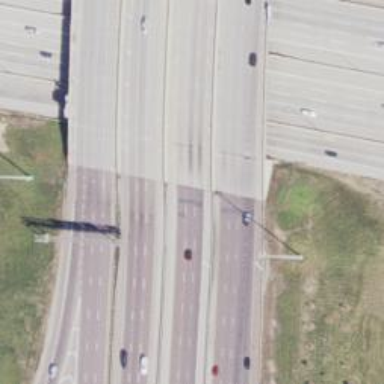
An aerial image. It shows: Motorway bridge with asphalt surface.